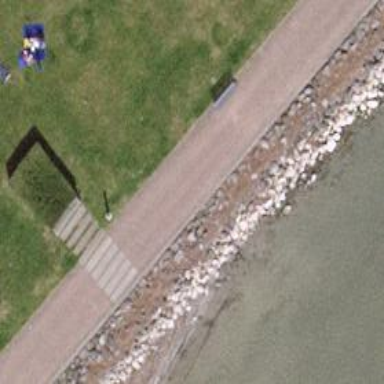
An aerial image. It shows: Bench.